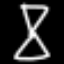
Label: hourglass